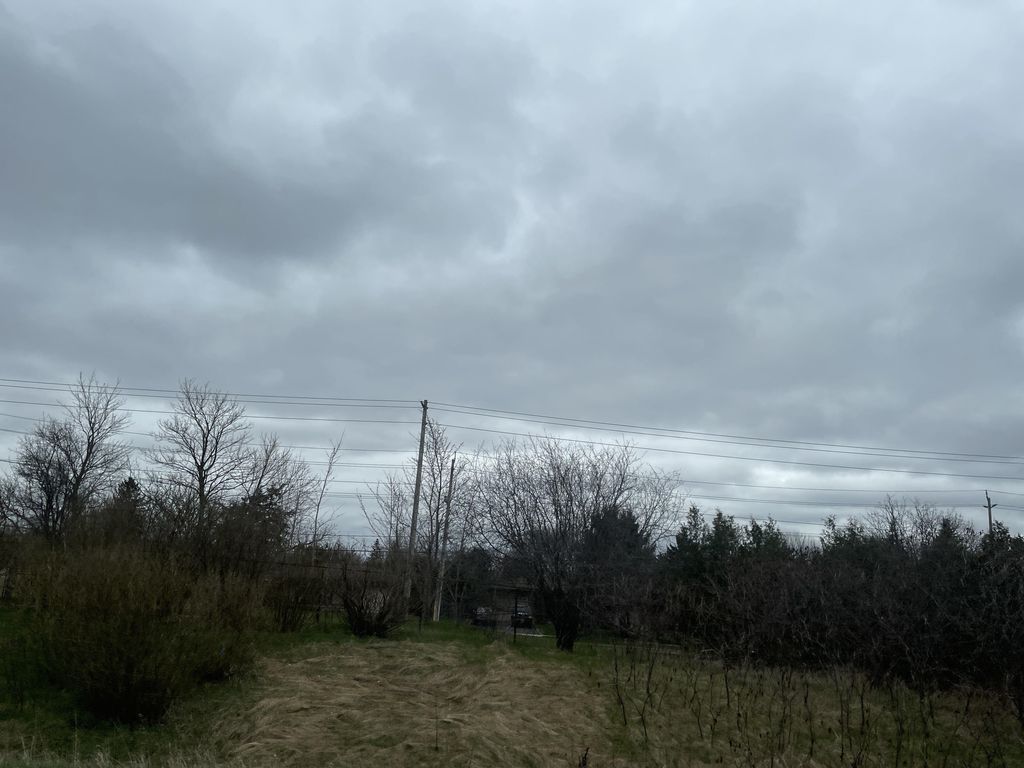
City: kitchener-waterloo